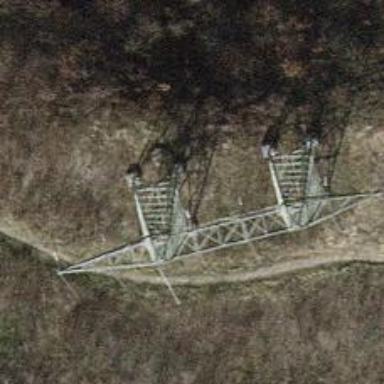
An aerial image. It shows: Power line with three cables.